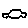
Label: car